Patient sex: M
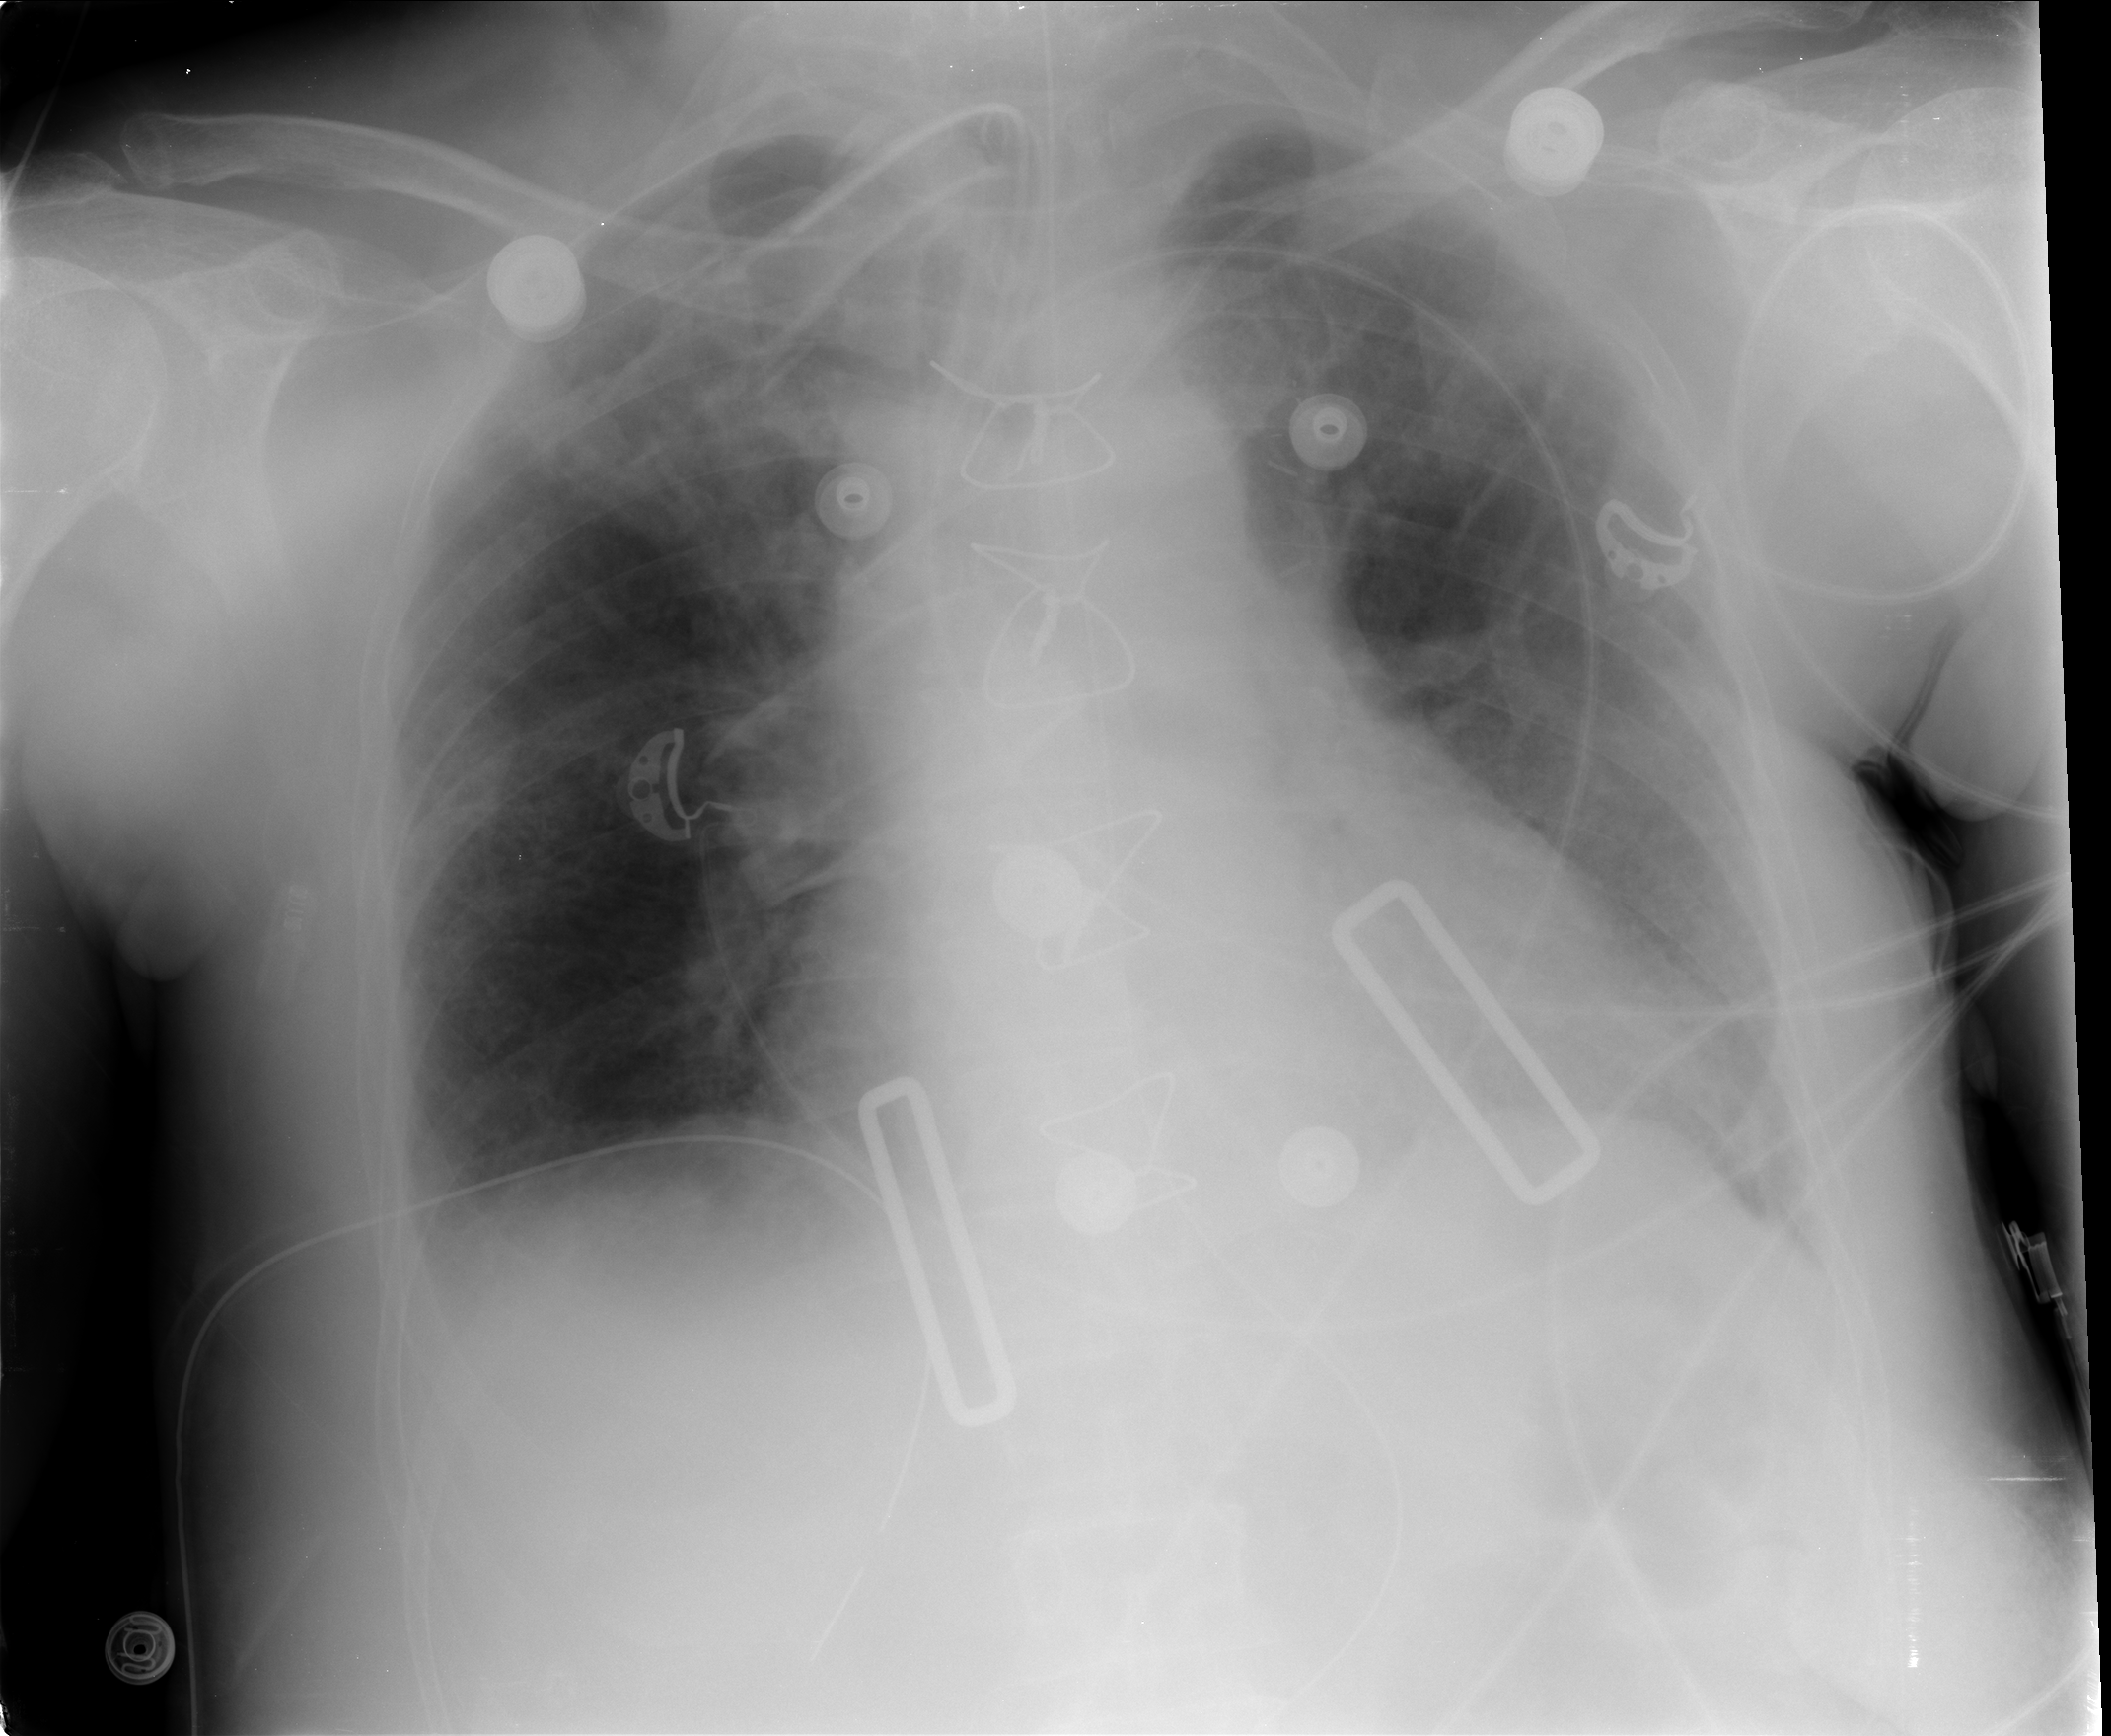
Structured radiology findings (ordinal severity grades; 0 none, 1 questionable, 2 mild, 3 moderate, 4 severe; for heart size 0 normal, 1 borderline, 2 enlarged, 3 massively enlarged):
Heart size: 2
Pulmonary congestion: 2
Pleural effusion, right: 2
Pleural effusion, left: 2
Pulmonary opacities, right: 2
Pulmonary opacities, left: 1
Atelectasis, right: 2
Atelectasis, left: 2